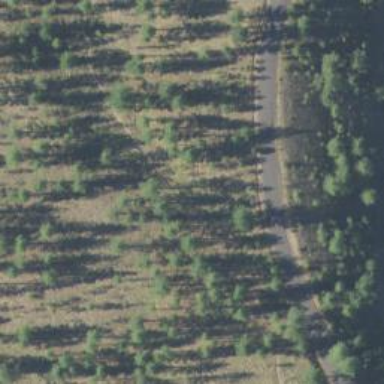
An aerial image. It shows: Excellent visible footway trail.